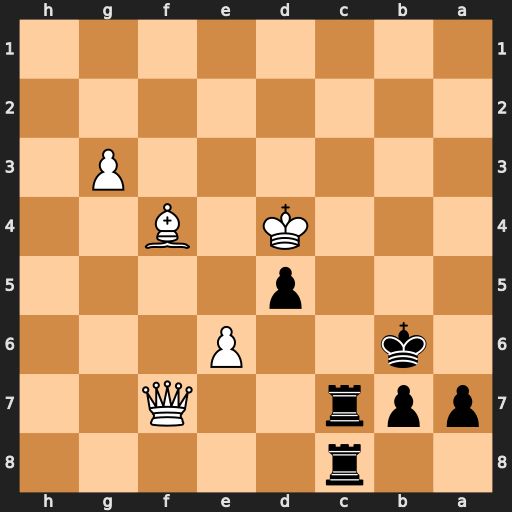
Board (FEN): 2r5/ppr2Q2/1k2P3/3p4/3K1B2/6P1/8/8
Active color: b
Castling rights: -
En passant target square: -
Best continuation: Rxf7 exf7 Rf8 Kxd5 Rxf7